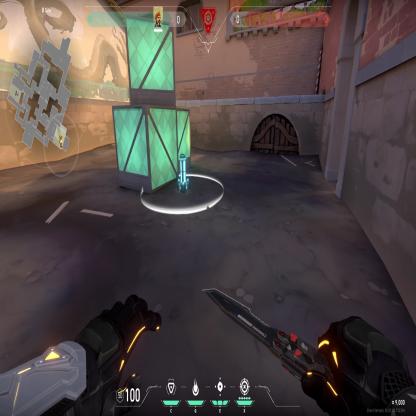
Label: planted spike